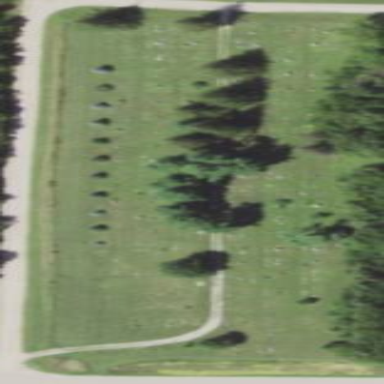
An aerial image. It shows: Cemetery.